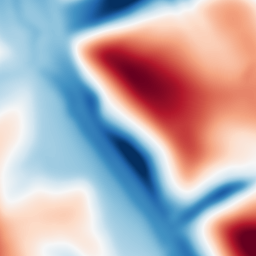
Category: multiscale
Decomposition family: dog
Decomposition parameters: sigma_low: 5
sigma_high: 50
Upsampling method: quartic
Upsampling parameters: scale: 8
Upsampling scale: 8